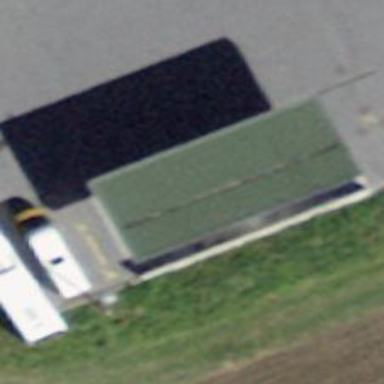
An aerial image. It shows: Fuel station.